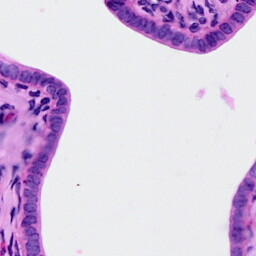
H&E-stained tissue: Ovarian